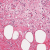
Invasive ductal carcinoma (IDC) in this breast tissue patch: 0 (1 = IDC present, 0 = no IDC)